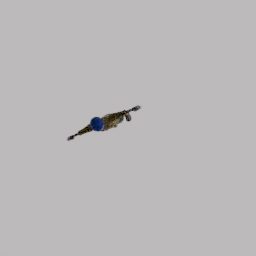
Label: people